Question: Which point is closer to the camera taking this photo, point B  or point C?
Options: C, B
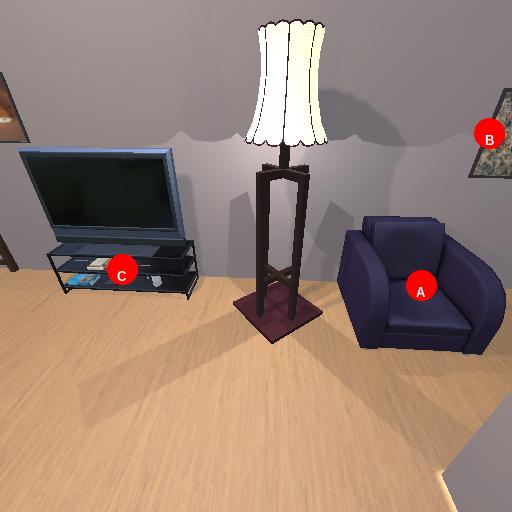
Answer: C